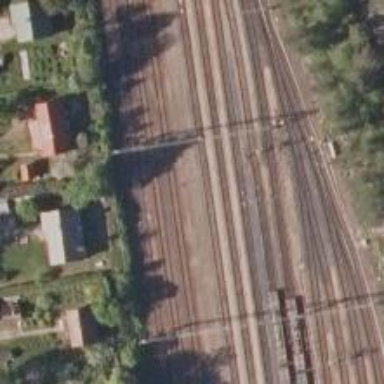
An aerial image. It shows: Railway signal.